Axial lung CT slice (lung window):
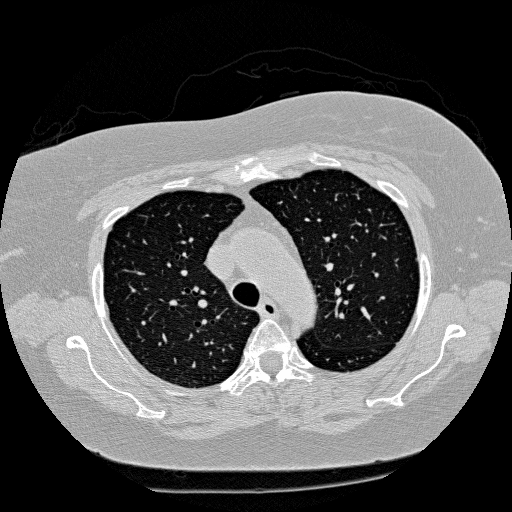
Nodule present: no